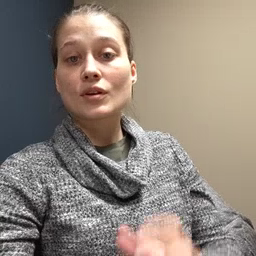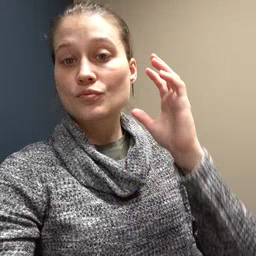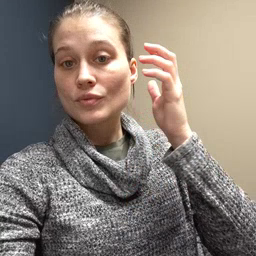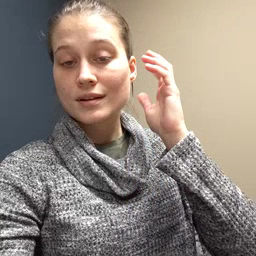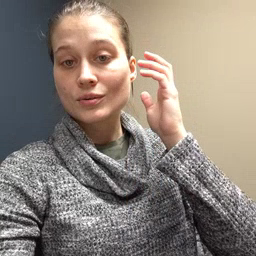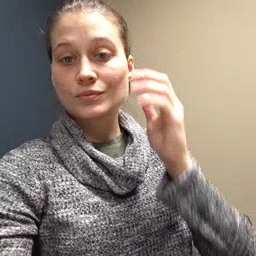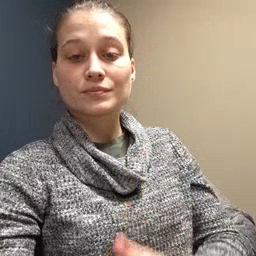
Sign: radio